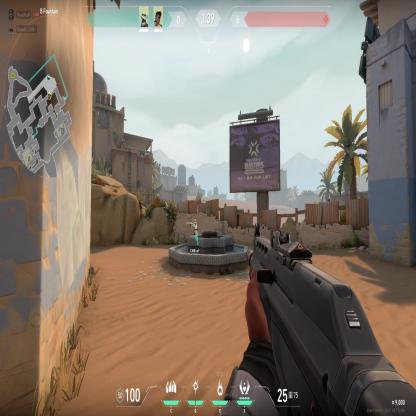
Label: teammate